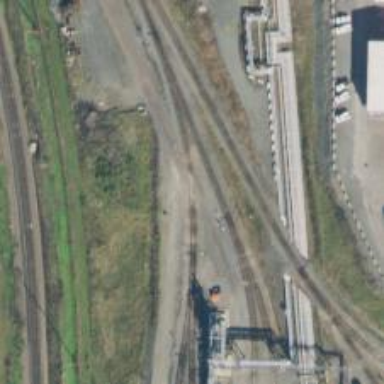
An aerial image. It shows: Level crossing along the railway.